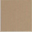
Piece: xx